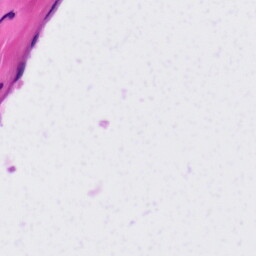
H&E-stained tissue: Tonsil